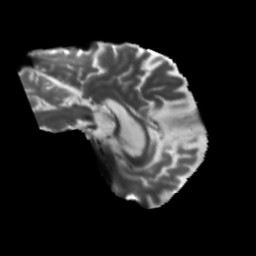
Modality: T2w
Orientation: sagittal
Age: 57
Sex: male
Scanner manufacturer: siemens
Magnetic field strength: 3 T
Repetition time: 5.25 s
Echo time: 0.08 s